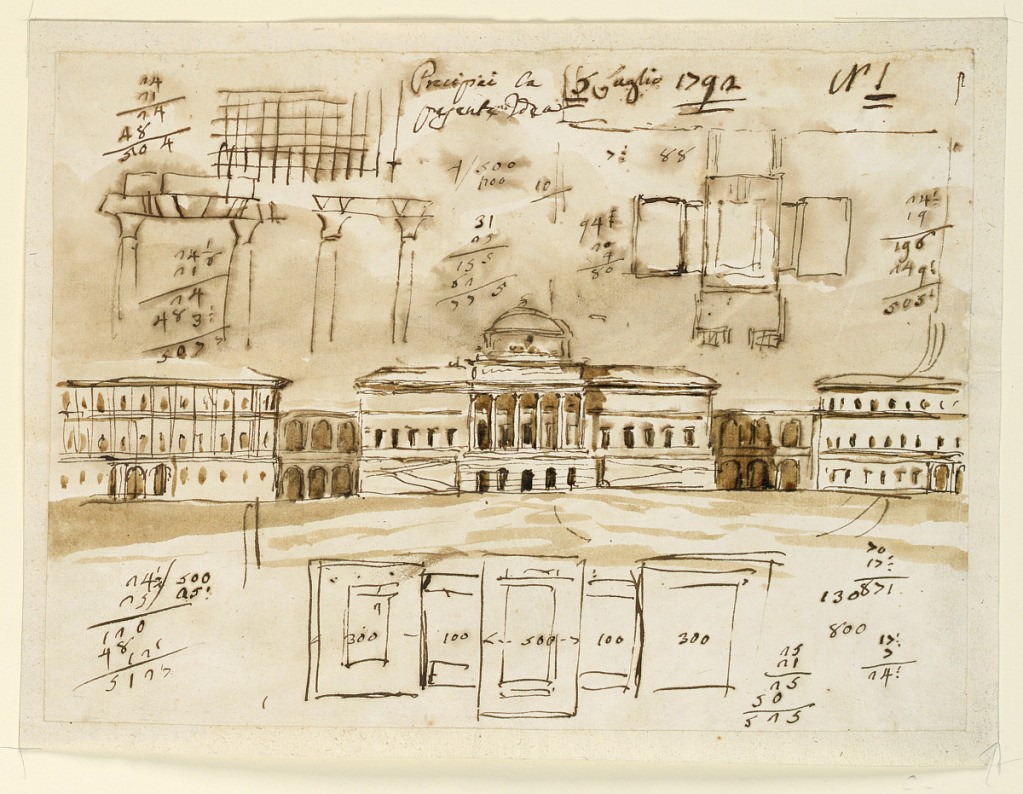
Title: Elevation of Palace
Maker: Giuseppe Barberi, Italian, 1746–1809
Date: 1792
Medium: Pen and brown ink, brush and brown wash on lined off-white laid paper
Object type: Drawing
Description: Center: most of the elevation is shown. Three houses are connected by two colonnades as shown in -1105. The elevation of the central one is similar to that of -1105 but it shows a dome. The lateral houses have three stories each; alternative suggestions are shown for their decorations. Below is the plan and accounts. Above are probably a sketch of the entablature and the roof of the left building, a plan, accounts, and an inscription.